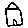
Label: house